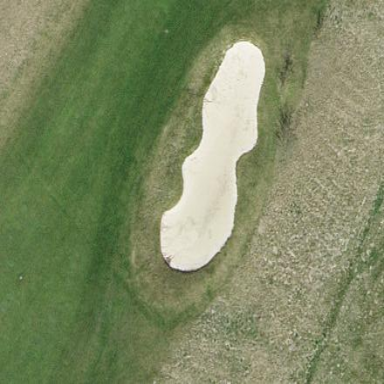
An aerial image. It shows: Golf bunker filled with sandy terrain.